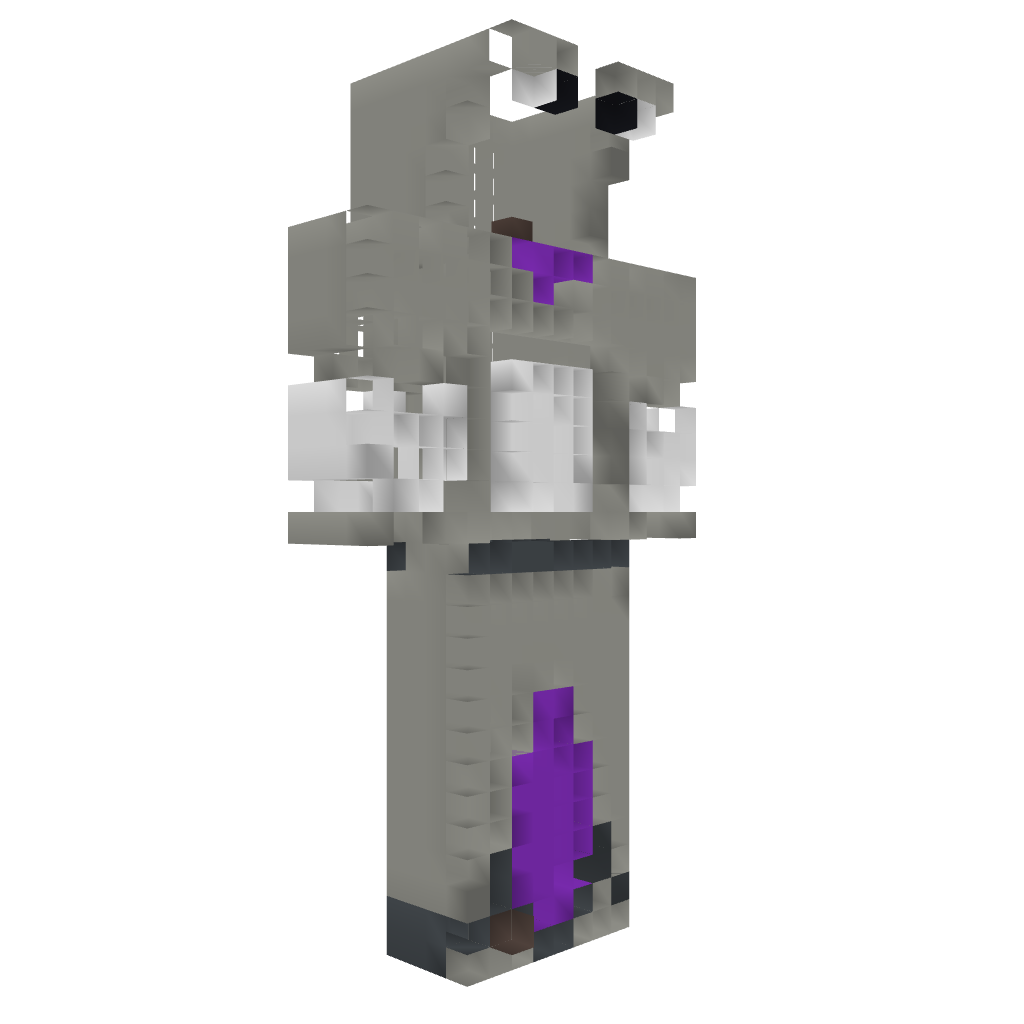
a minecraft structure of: Persian Statue